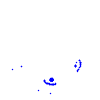
Particle: kaon